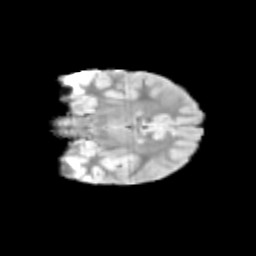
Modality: T2w
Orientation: coronal
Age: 11
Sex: female
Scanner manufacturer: siemens
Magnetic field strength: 3 T
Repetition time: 3.8 s
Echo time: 0.07 s